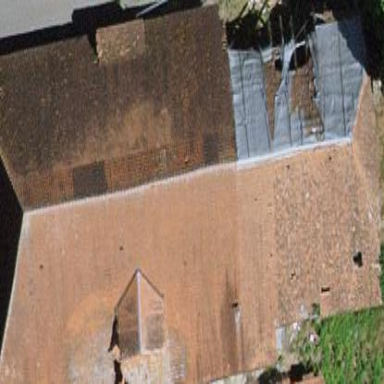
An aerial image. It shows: Barn.